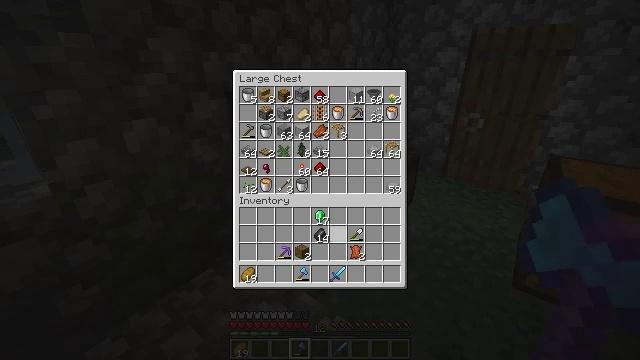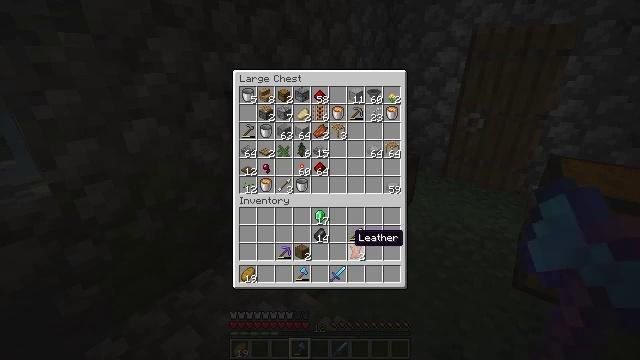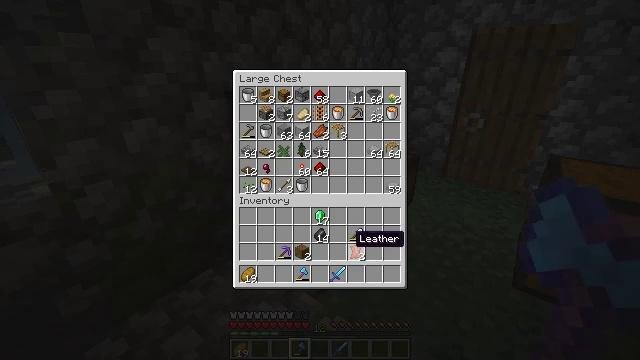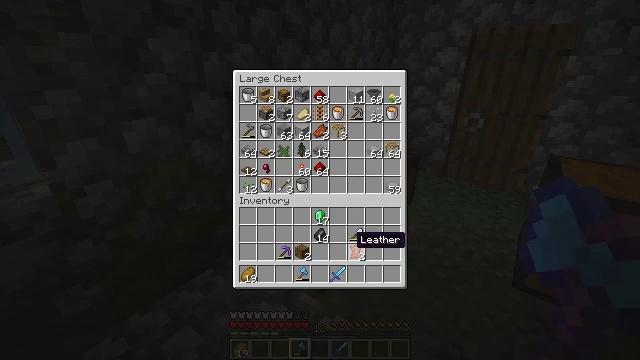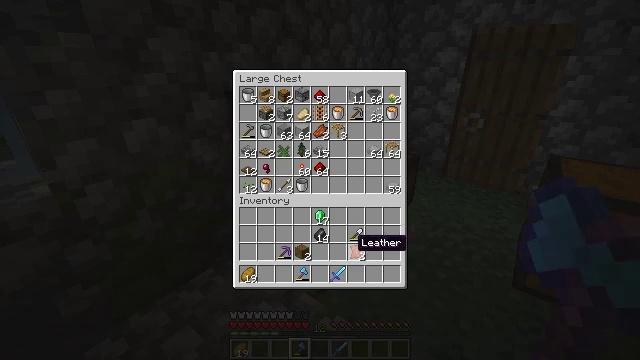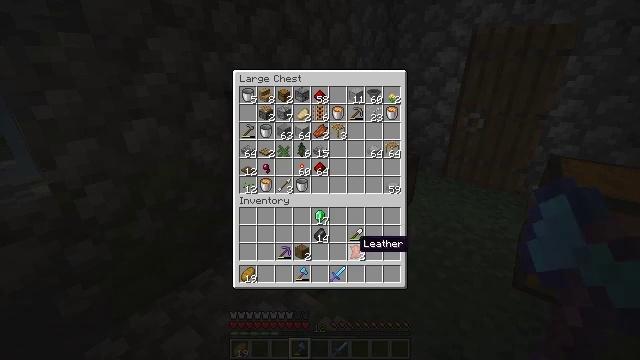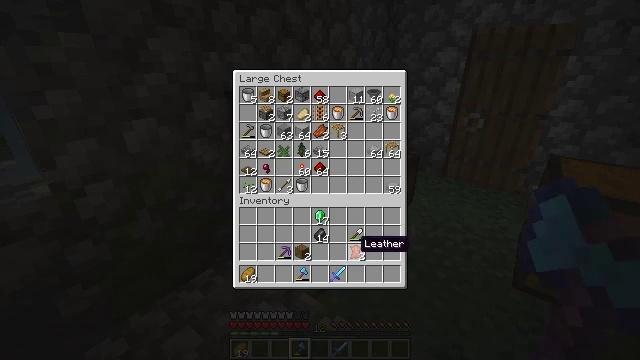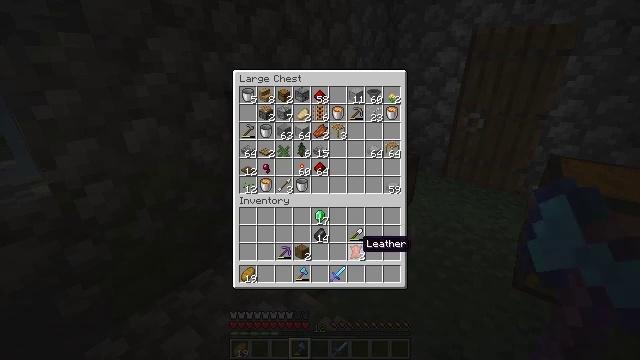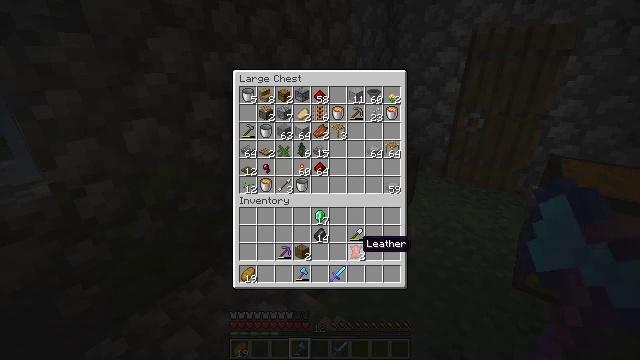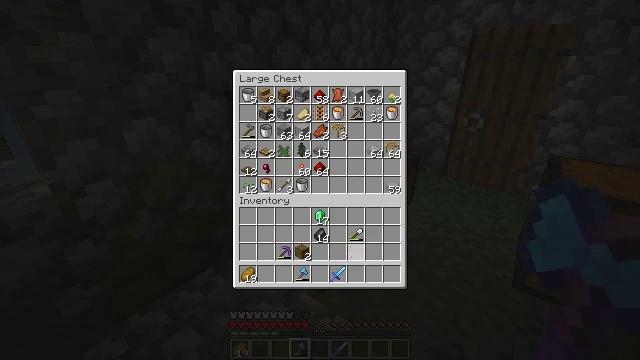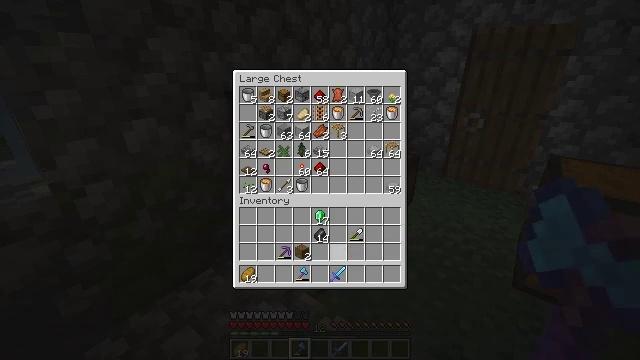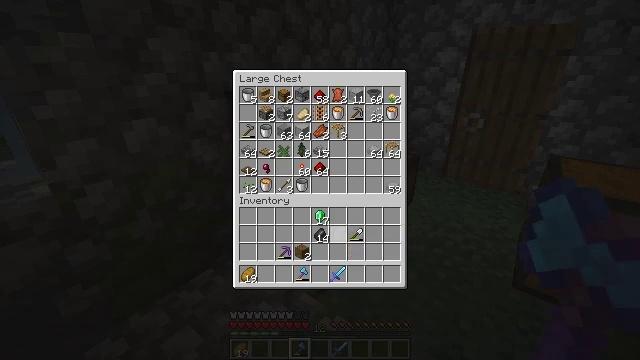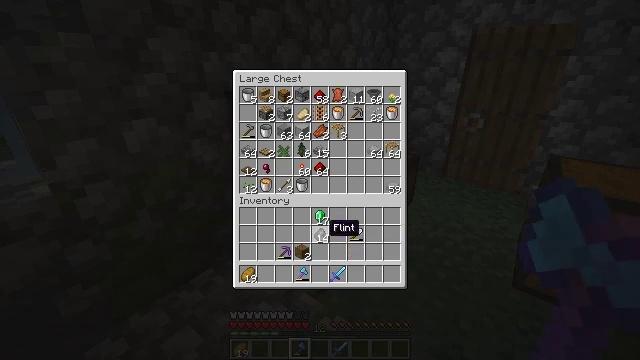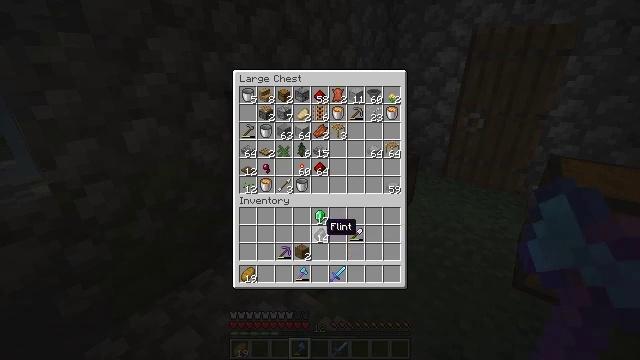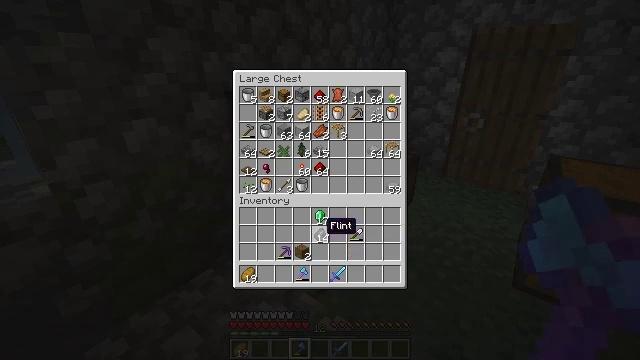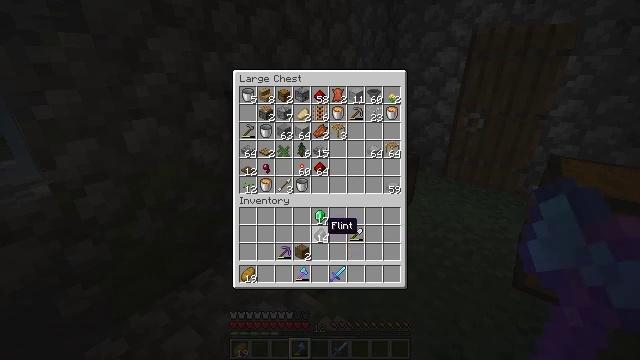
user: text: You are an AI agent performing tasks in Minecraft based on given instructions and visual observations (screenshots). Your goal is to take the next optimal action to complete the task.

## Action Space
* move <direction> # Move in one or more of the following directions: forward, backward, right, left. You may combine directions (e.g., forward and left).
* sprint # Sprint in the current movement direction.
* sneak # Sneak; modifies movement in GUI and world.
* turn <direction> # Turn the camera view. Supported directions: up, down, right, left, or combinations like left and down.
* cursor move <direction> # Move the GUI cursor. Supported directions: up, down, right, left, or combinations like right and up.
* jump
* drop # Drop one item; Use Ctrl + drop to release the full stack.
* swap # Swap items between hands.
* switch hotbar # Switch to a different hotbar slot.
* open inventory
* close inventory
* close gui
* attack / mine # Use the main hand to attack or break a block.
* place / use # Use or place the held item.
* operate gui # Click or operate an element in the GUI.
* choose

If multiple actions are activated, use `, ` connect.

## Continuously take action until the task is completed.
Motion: motion action
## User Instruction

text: Utilize iron ingots to craft iron boots.
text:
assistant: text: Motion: sneak, turn right
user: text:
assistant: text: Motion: sneak
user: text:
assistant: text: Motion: sneak
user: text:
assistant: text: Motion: sneak
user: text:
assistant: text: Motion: sneak
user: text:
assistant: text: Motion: sneak
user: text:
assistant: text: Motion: sneak
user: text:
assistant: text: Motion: sneak
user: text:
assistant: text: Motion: sneak, attack / mine
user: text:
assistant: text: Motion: sneak, turn left, attack / mine
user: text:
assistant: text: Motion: sneak, turn left
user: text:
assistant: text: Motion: sneak, turn left
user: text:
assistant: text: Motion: sneak
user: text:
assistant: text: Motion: sneak
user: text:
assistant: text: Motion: sneak
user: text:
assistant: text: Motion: sneak
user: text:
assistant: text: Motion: sneak, attack / mine
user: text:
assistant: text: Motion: sneak, attack / mine
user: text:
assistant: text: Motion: sneak, turn left
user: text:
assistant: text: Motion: sneak
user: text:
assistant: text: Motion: sneak
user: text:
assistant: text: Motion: sneak
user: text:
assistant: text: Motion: sneak
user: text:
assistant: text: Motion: sneak
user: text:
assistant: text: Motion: sneak, attack / mine
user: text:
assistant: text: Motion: sneak
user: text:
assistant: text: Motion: sneak
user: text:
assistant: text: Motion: sneak, turn left
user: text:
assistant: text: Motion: sneak, turn left
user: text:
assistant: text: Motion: sneak